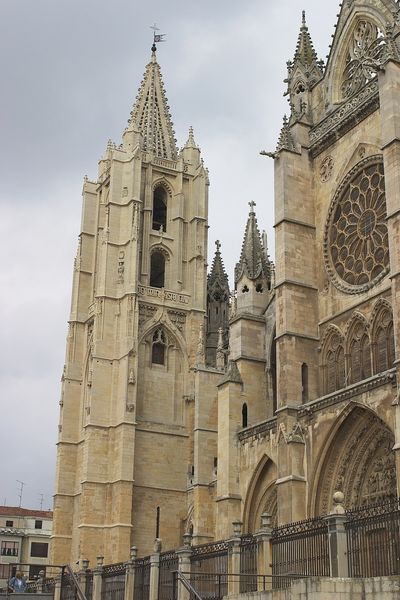
Titel: Kathedrale “Santa Maria la Réal” in Leon
Standort: Léon, Santa Maria la Real (EU - E)
Schlagwörter: himmel, fenster, zaun, architektur, kirche, gotik, turm, skulptur, balkon, fahne, giebel, ornamente, foto, fotografie, glockenturm, türmchen, türme, dom, kathedrale, photo, portal, sandstein, rosette, geschosse, wetterfahne, fotographie, masswerk, fensterrose, farbfotografie, gewändeportal, waserspeier